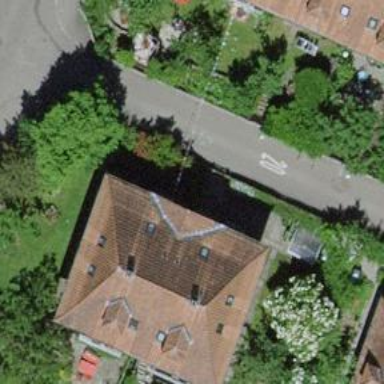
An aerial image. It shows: Residential building with hipped roof made of maroon roof tiles.